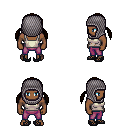
a pixel art fantasy rpg character, male body template, human, dark skin, white pirate shirt, magenta pants, brown twin-tailed hairstyle, chain hood, ghillies, four views (front, back, left, right), 2x2 character sprite sheet, small pixel art, hard edges, no anti-aliasing